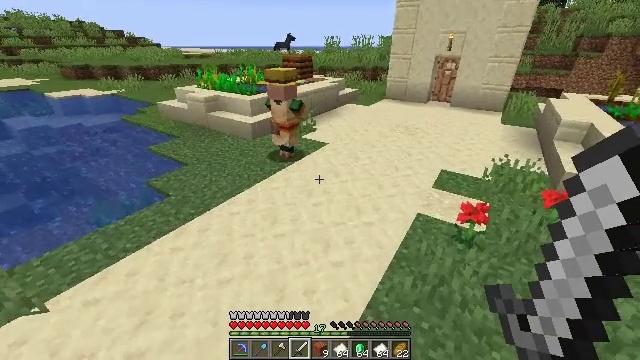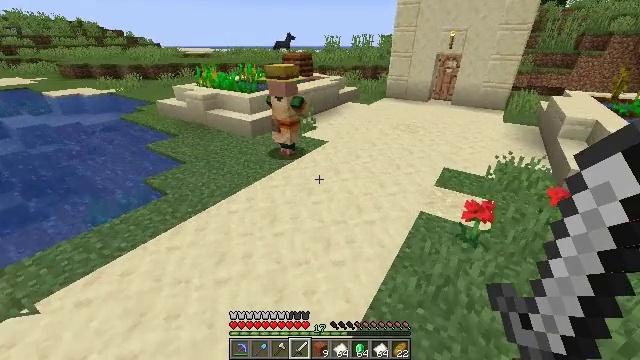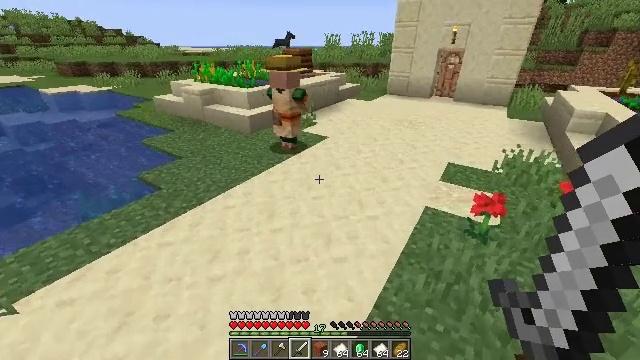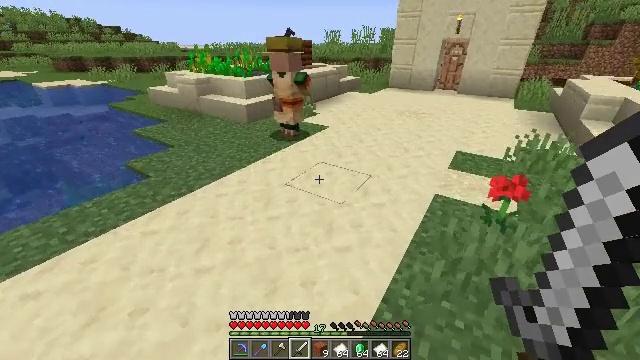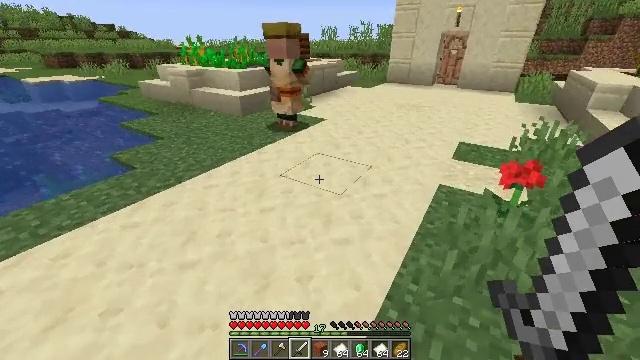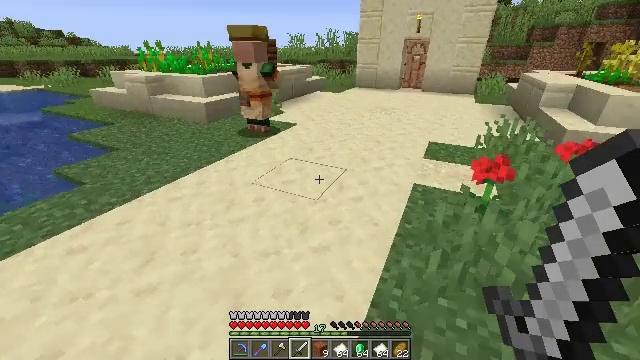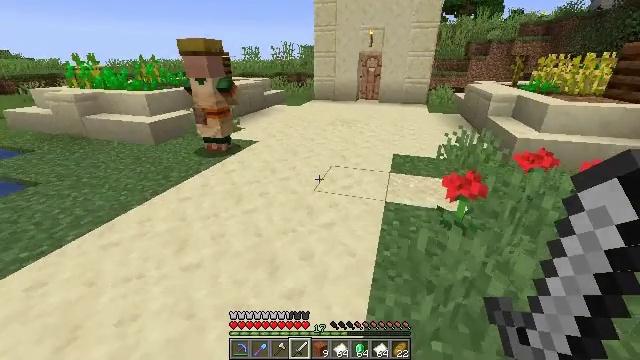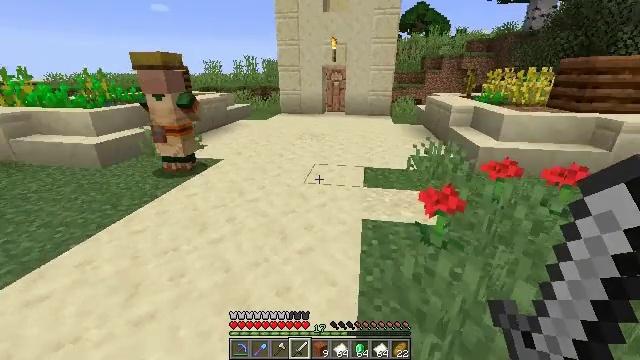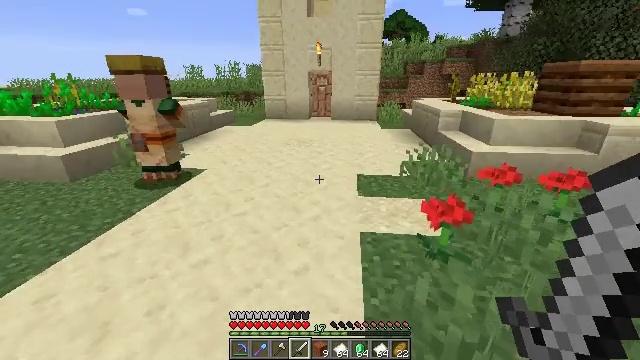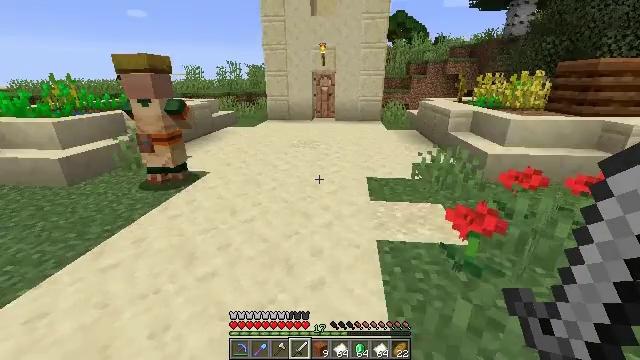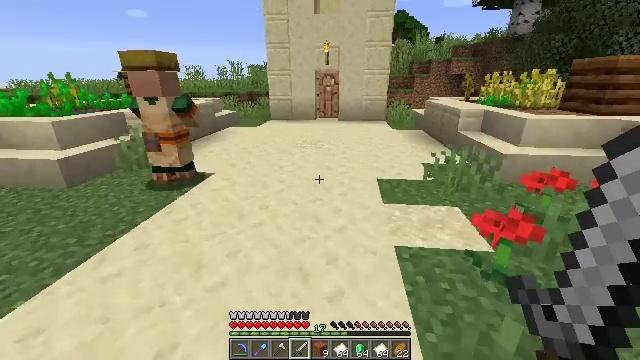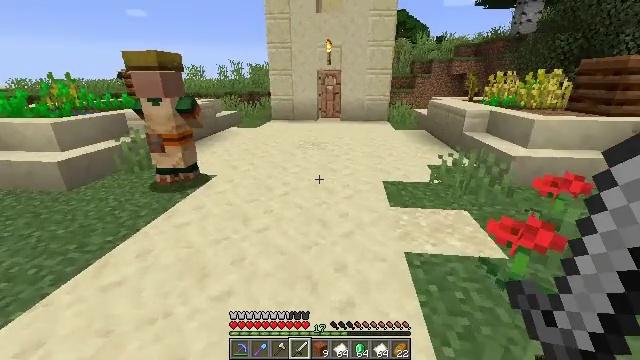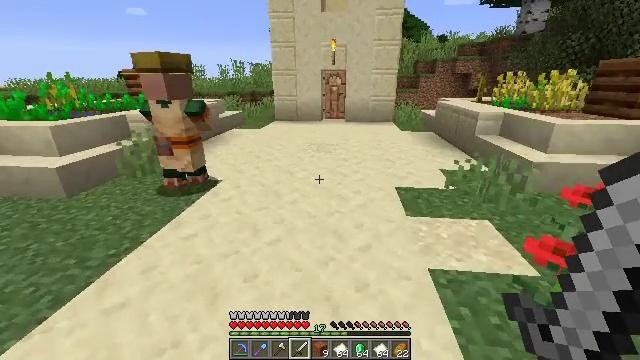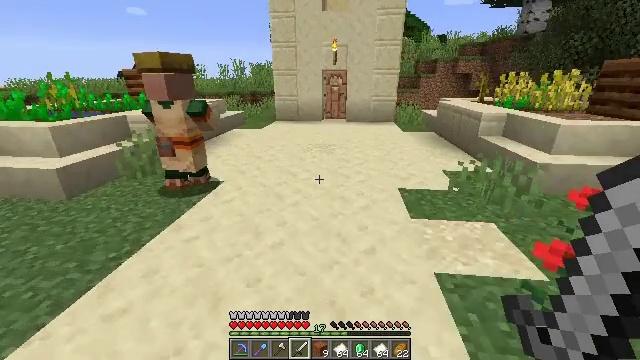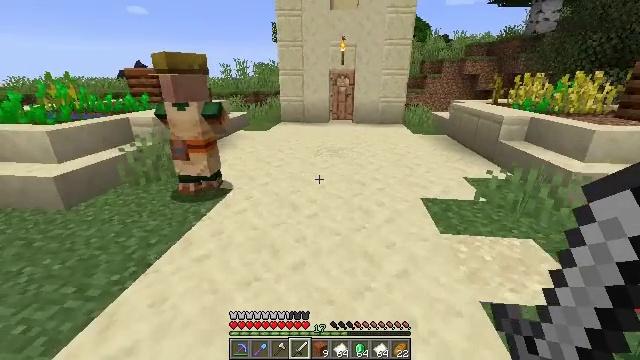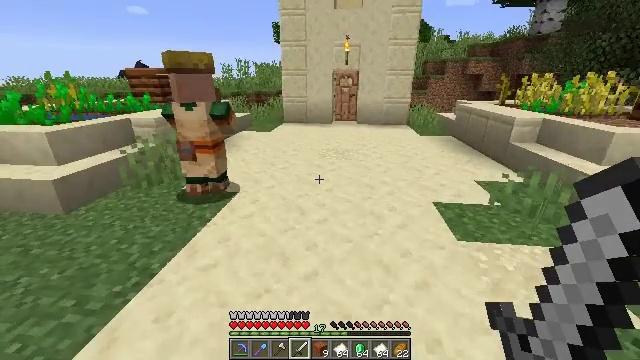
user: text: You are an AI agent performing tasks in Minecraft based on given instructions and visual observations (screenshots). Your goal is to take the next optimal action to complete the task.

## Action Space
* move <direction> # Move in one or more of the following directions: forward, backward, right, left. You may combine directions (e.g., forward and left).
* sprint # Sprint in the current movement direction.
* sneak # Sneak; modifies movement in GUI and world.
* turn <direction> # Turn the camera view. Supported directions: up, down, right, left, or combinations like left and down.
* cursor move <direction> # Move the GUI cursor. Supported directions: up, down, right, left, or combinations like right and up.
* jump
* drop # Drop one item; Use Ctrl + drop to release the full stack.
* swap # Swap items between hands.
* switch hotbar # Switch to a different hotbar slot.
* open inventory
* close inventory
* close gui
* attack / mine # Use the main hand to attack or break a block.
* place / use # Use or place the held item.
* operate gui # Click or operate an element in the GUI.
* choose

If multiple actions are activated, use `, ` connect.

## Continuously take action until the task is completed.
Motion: motion action
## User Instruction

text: Collect wheat crops.
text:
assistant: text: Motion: move forward
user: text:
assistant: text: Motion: move forward
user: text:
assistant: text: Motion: move forward
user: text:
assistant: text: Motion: move forward
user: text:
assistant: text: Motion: move forward, turn right and up
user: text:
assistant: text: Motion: move forward, turn right and up
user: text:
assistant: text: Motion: move forward, turn right and up
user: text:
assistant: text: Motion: move forward and move left, turn right
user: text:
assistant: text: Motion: move forward and move left
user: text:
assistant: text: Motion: move forward and move left
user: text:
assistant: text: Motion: move forward and move left
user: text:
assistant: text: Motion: move forward and move left
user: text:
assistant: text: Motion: move forward and move left
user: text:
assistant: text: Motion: move forward and move left
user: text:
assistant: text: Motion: move forward and move left
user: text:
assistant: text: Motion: move forward and move left
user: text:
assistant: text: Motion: move forward and move left
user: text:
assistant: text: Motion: move forward and move left
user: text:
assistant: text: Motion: move forward and move left
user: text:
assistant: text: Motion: move forward and move left, turn left
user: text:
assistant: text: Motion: move forward and move left, turn left
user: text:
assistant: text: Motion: move forward and move left, turn left
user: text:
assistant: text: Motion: move forward and move left, turn left
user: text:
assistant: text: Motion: move forward and move left, turn left
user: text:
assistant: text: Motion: move forward
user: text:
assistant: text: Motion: move forward, turn left
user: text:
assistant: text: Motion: move forward, turn left
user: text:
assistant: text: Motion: move forward
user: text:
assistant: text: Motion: move forward, turn left
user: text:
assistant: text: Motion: move forward, turn left